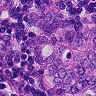
Metastatic tissue present: yes